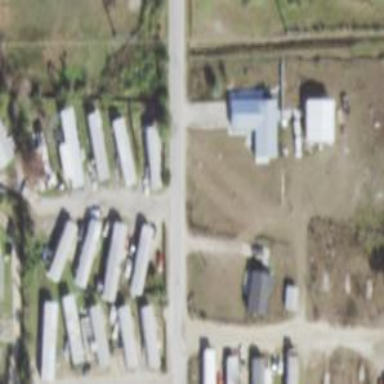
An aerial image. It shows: Residential area designated as trailer park.